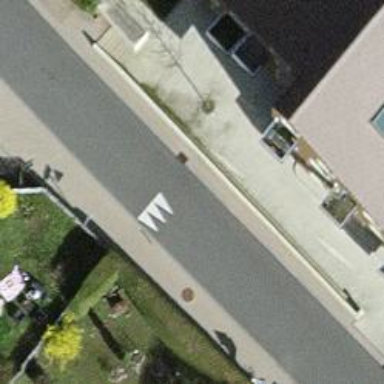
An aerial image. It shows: Traffic calming hump on the road.